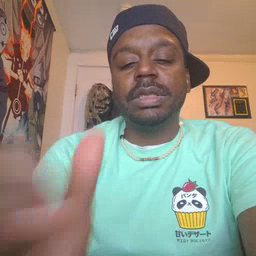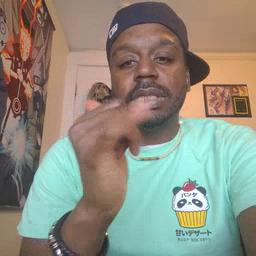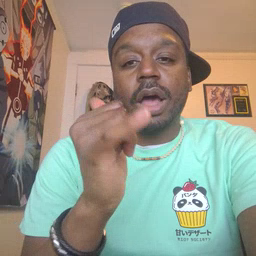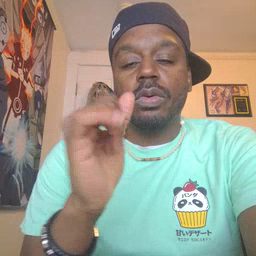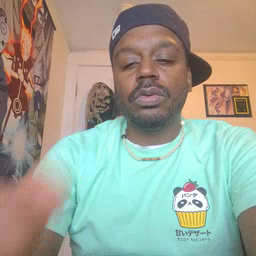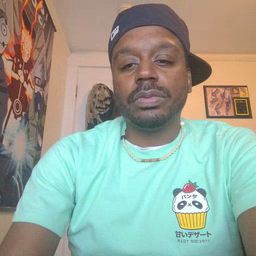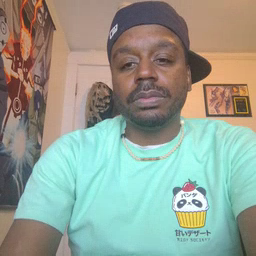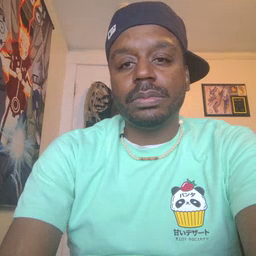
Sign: yellow